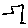
Label: zigzag